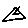
Label: triangle